Interaction volume radius: 10 \u00c5
Interaction volume height: 30 \u00c5
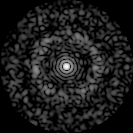
Disorder parameter: 0.8211